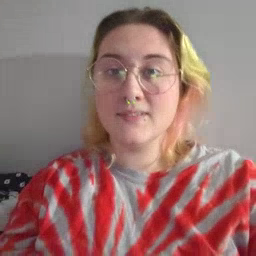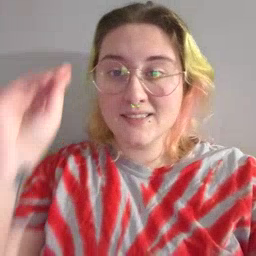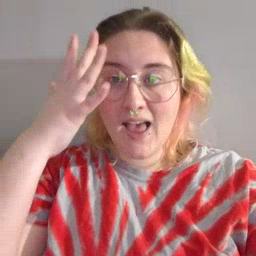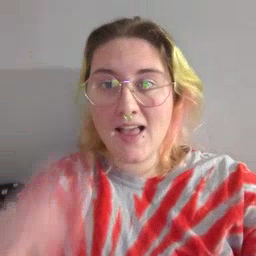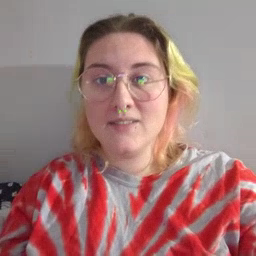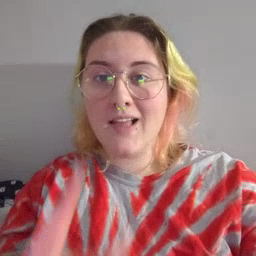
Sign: sun